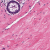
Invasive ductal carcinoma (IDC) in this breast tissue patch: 0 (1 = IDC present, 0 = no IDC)